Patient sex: F
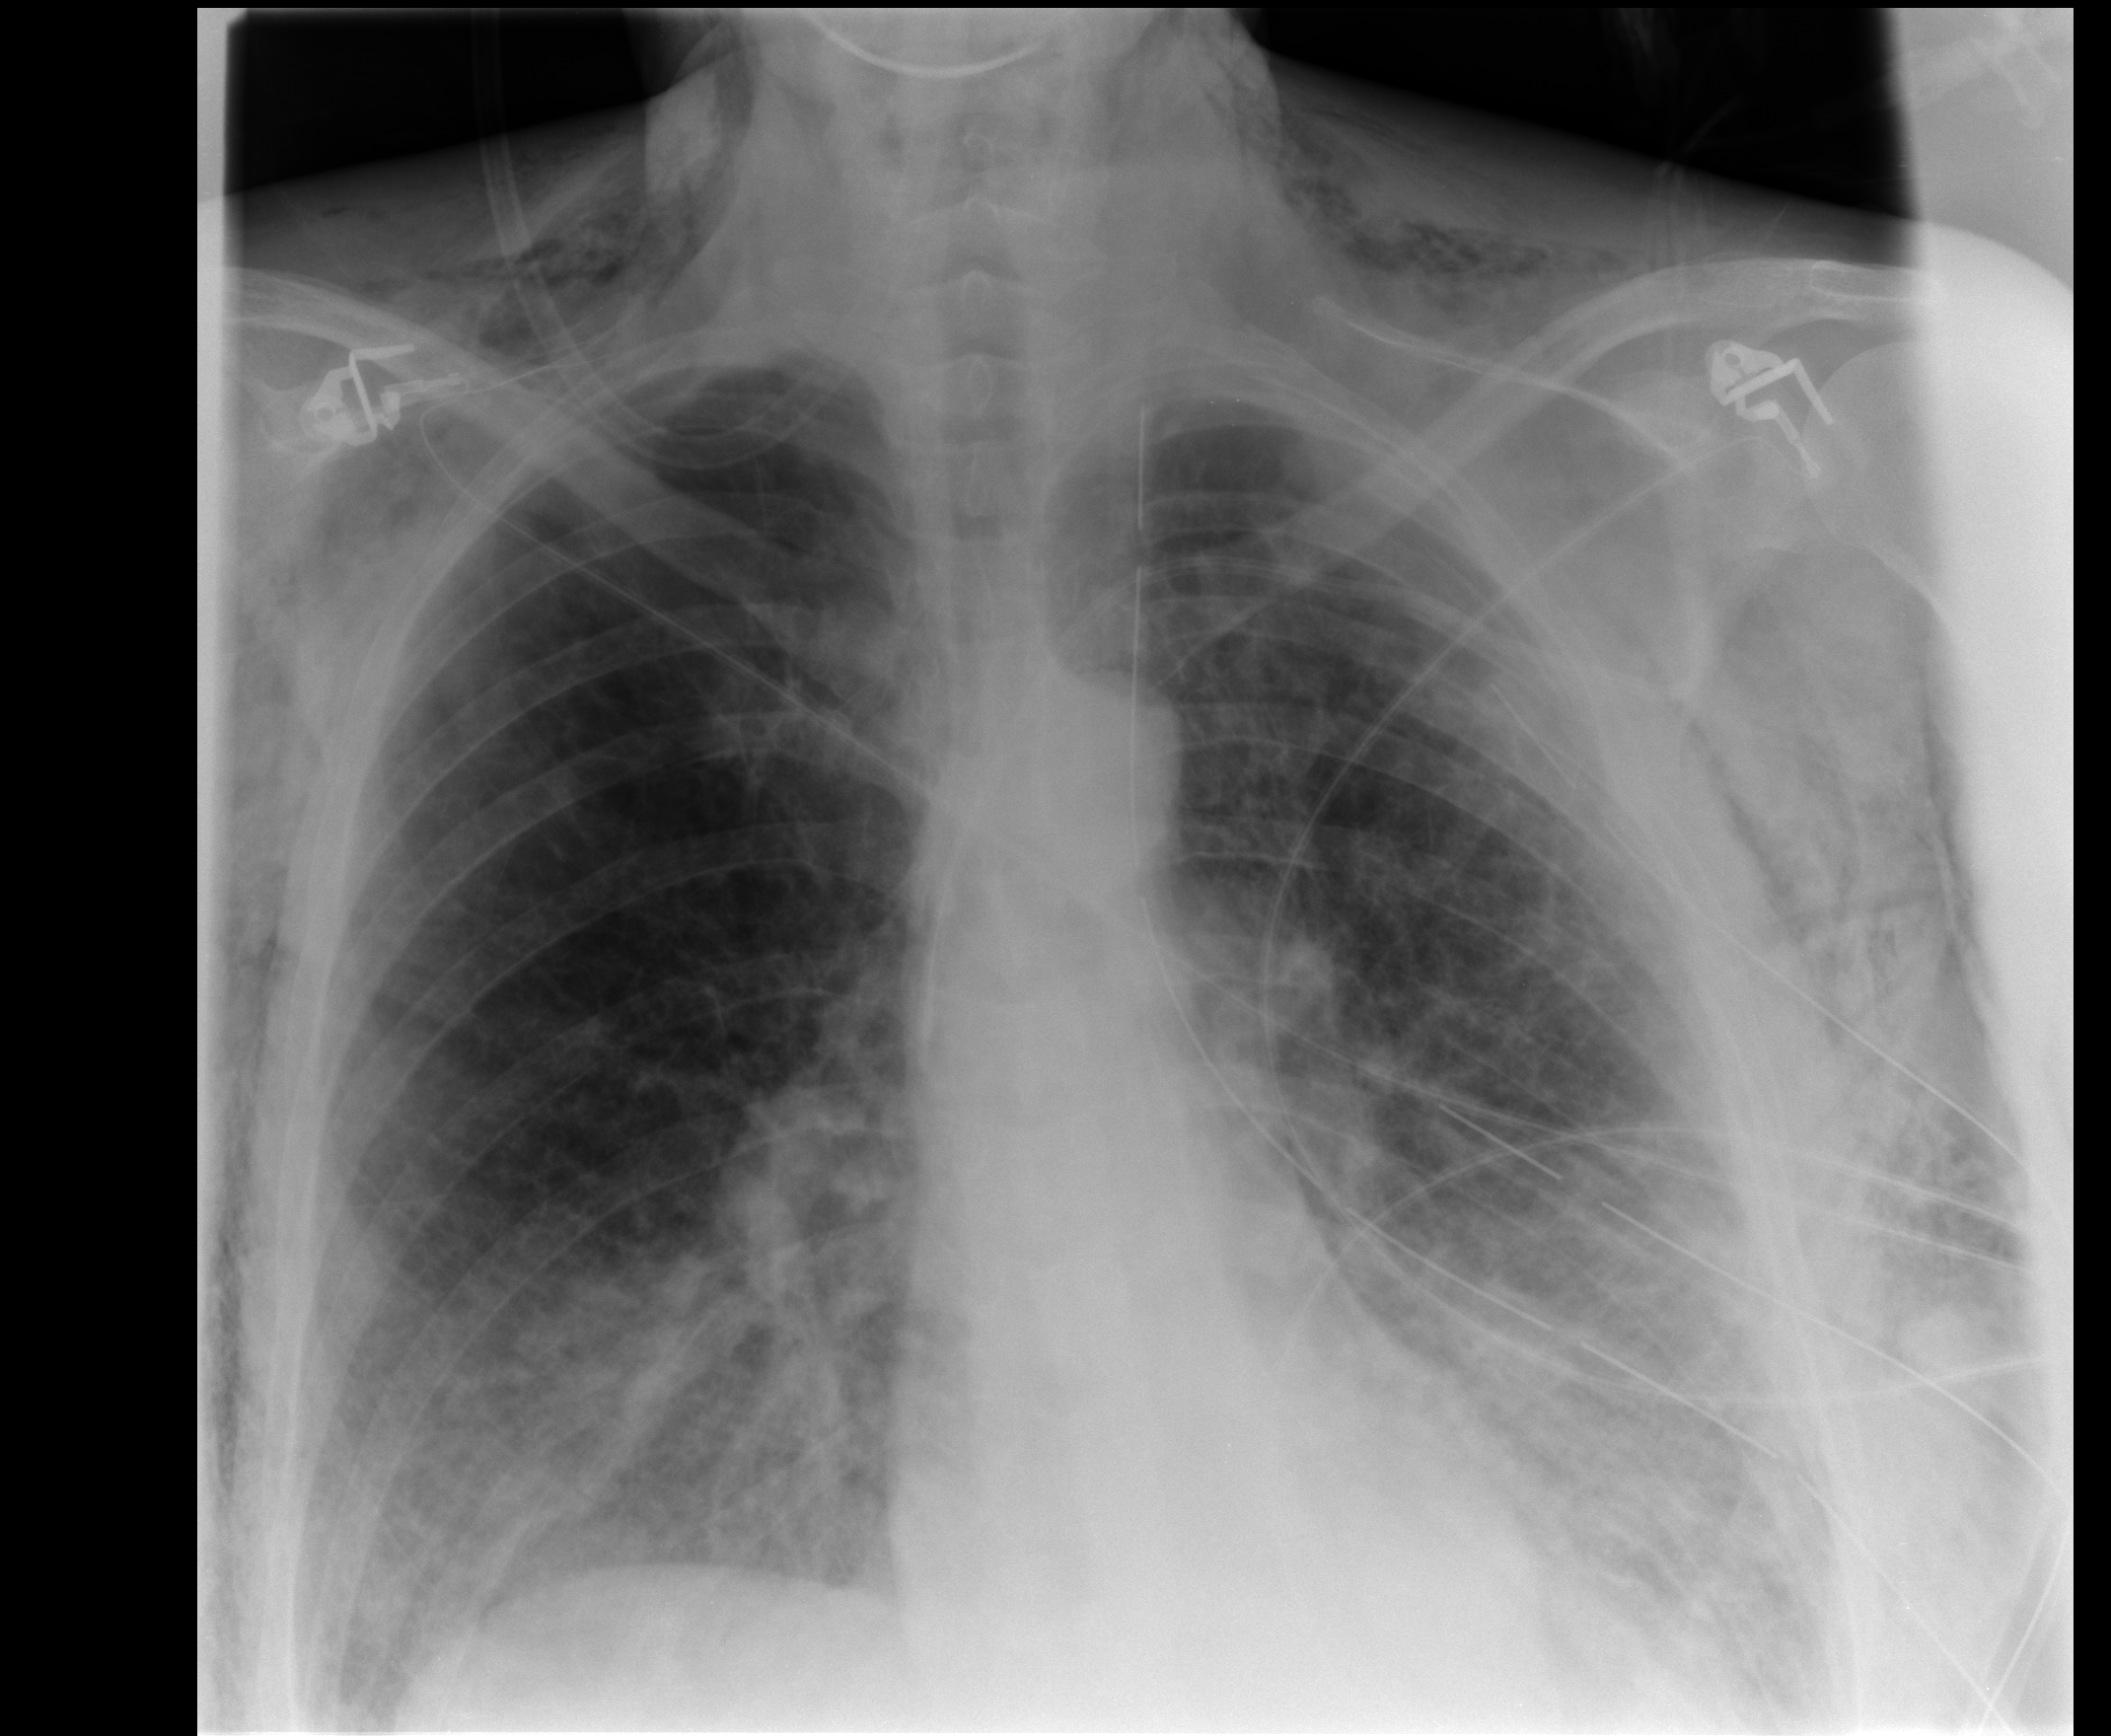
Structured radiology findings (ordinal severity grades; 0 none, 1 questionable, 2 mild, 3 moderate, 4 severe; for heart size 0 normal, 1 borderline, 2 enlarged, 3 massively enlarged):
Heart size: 0
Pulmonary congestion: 0
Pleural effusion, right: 0
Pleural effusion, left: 1
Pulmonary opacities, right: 2
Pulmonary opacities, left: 2
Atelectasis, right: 2
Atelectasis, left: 2